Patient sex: F
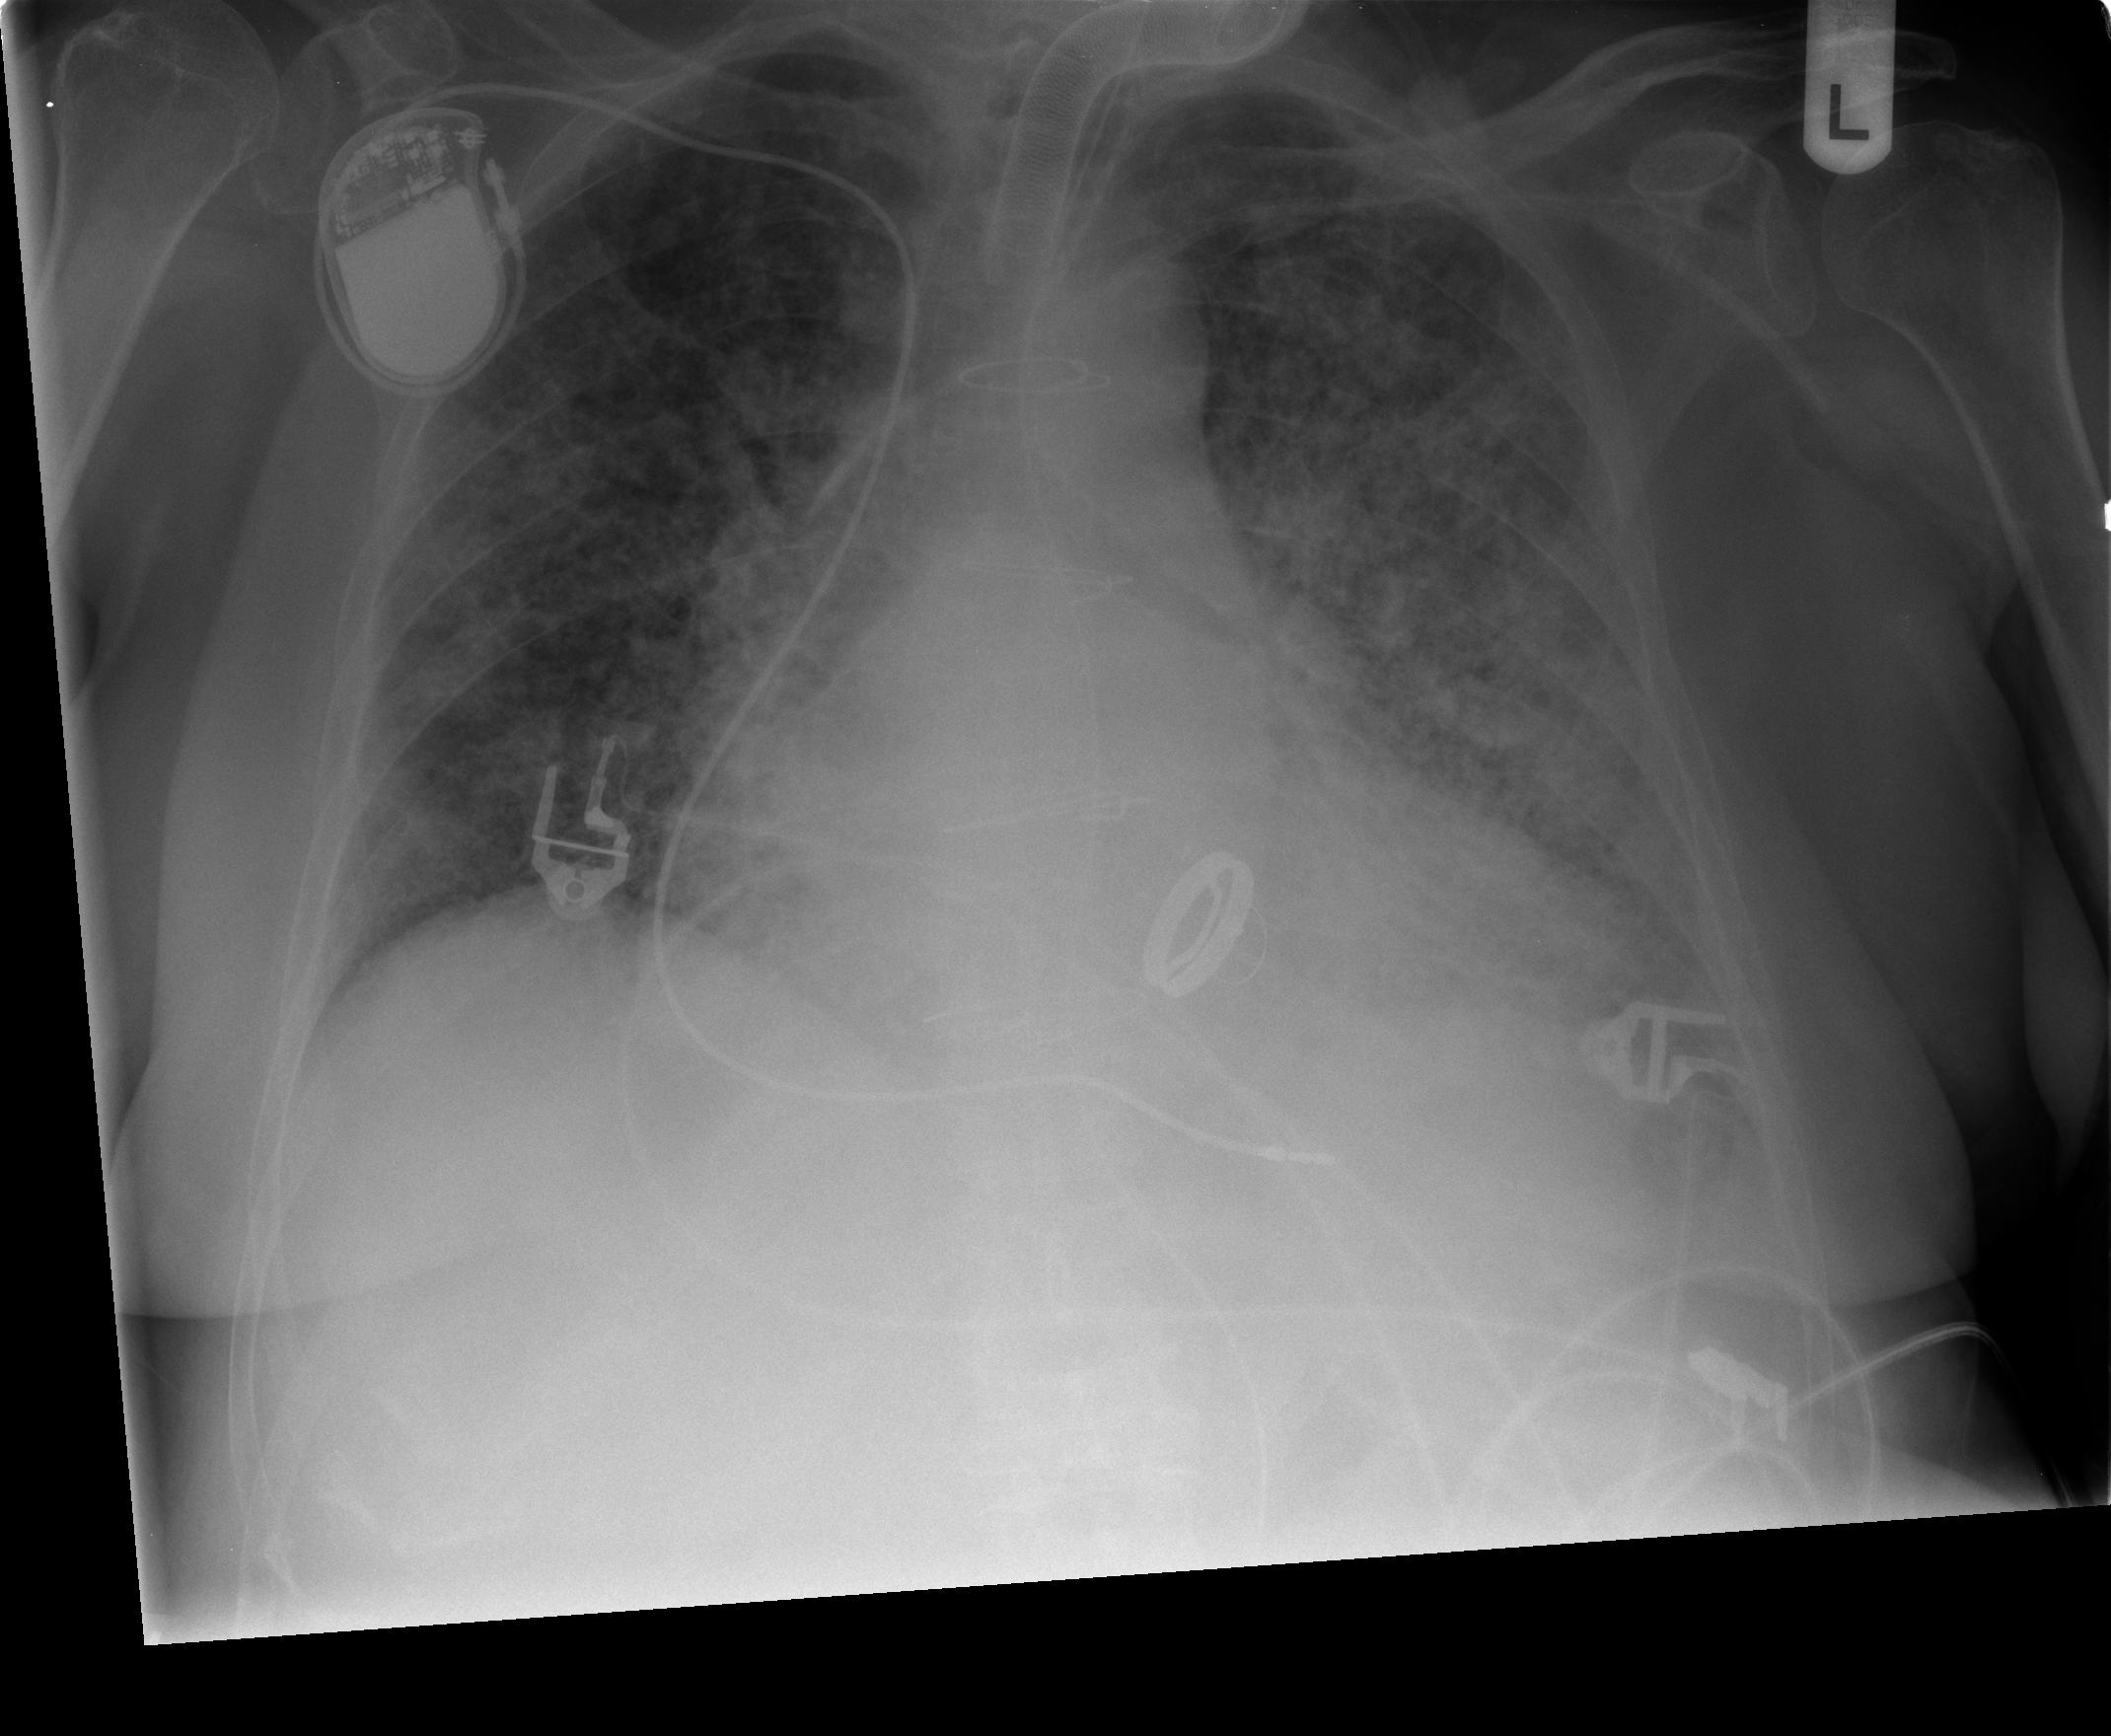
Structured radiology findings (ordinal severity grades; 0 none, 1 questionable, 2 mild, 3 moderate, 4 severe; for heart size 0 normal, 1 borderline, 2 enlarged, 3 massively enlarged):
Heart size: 2
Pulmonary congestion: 0
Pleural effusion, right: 0
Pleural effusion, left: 1
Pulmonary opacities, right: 3
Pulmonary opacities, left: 3
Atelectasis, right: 0
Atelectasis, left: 0